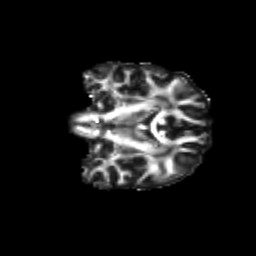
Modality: FA
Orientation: coronal
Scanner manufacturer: siemens
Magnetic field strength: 3 T
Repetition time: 9.2 s
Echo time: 0.084 s